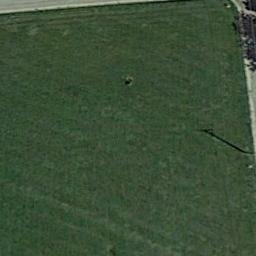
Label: meadow